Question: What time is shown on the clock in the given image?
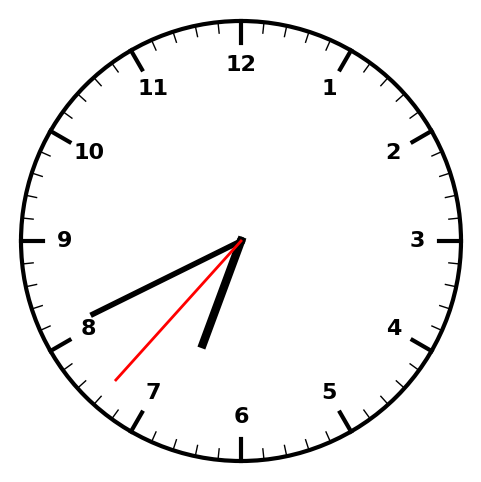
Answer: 06:40:37